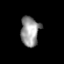
Tissue: prostate
Cell type: T cells
Senescence score: 0.3382
Nuclear area (px): 537
Mean DAPI intensity: 151.104